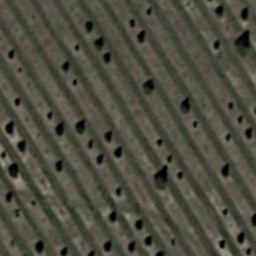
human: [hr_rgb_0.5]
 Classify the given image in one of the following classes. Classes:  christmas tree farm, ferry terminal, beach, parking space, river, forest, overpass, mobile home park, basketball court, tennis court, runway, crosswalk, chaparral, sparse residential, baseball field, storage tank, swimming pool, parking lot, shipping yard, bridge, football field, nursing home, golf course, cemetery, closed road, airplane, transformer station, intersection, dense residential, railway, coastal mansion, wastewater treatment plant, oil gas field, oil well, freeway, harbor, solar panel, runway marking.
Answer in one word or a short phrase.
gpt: christmas tree farm